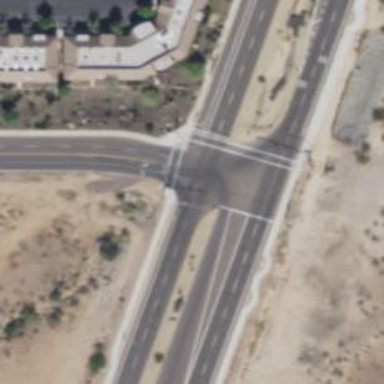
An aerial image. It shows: Solid stop line on the road.